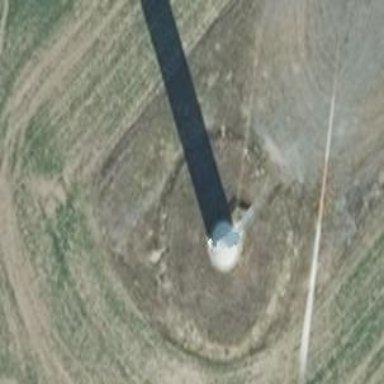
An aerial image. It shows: Wind generator with horizontal axis. The generator is wind turbine.